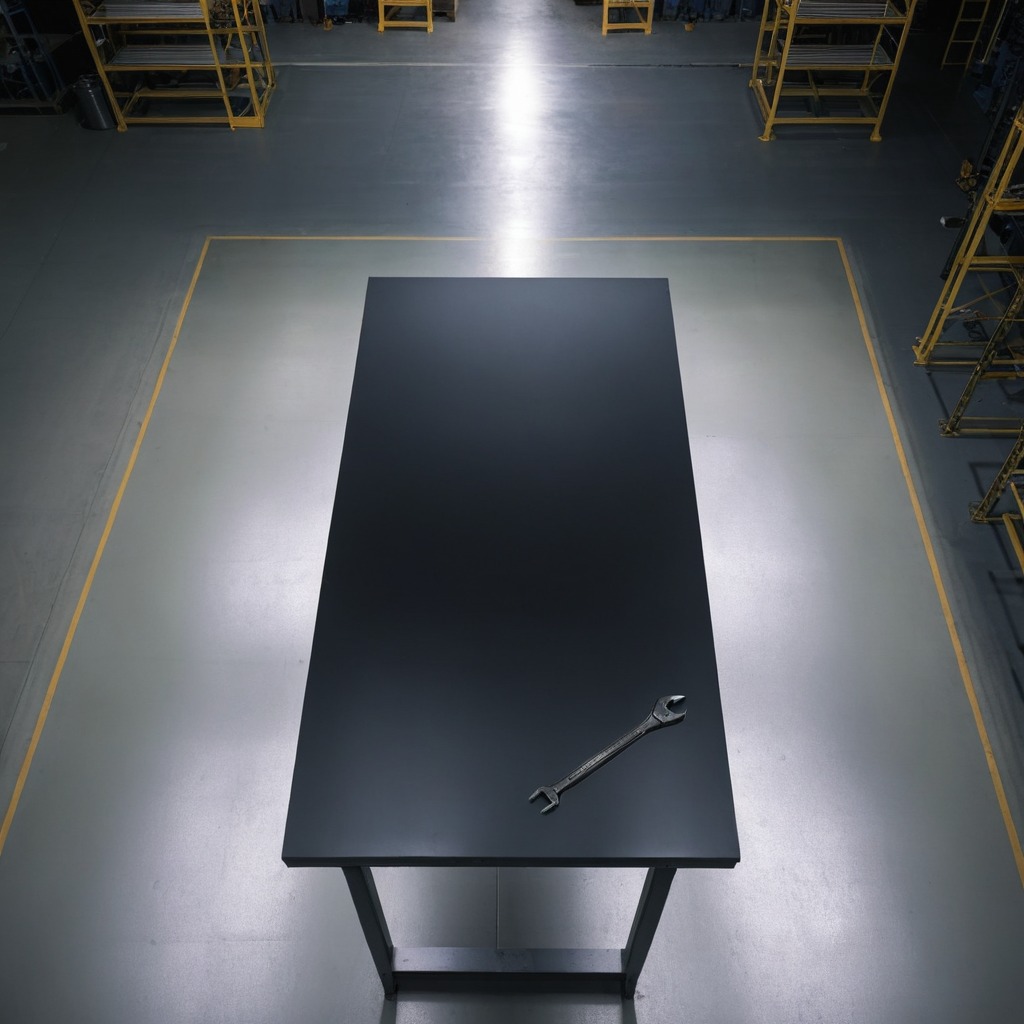
An wrench lies on the clean empty table in the basement in the evening.